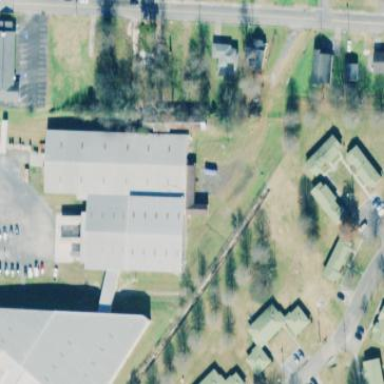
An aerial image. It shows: Industrial building.